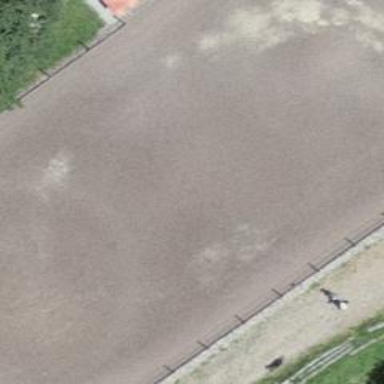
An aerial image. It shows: Area designated for horse riding.